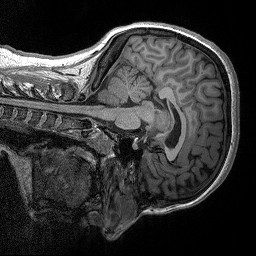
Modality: T1w
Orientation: sagittal
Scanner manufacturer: siemens
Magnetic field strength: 3 T
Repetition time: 2.3 s
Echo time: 0.00298 s